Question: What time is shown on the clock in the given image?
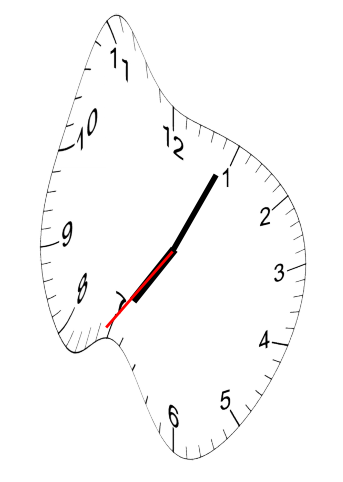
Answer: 07:04:36